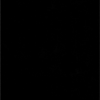
Label: dusty